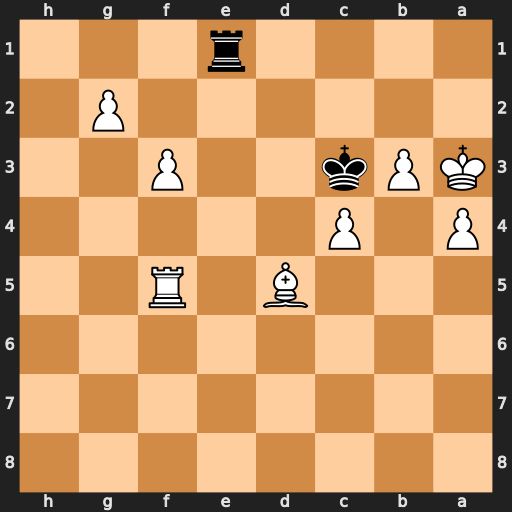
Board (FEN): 8/8/8/3B1R2/P1P5/KPk2P2/6P1/4r3
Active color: b
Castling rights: -
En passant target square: -
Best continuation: Ra1#